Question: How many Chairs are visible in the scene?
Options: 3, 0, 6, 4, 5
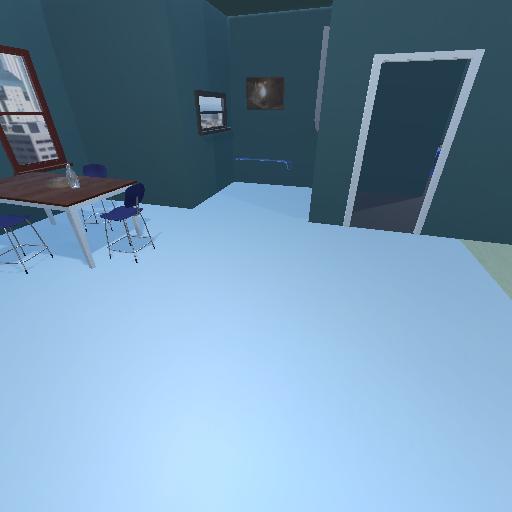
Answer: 3